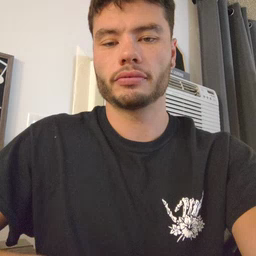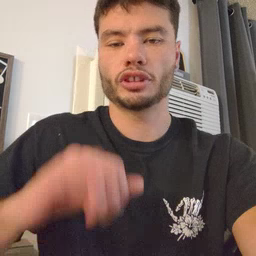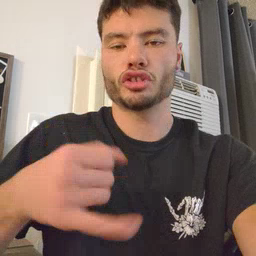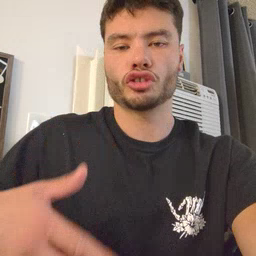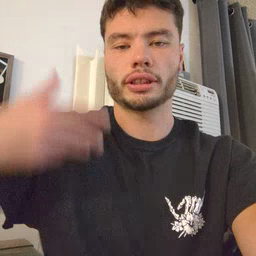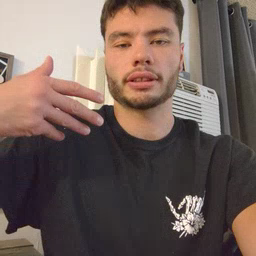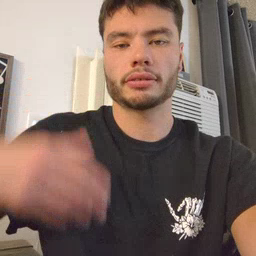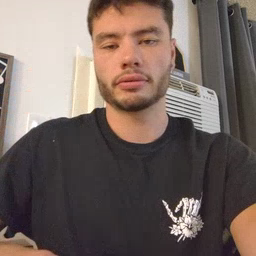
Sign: jeans